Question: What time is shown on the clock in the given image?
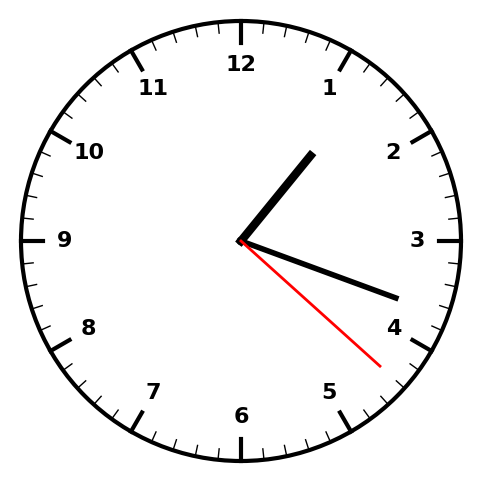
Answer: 01:18:22